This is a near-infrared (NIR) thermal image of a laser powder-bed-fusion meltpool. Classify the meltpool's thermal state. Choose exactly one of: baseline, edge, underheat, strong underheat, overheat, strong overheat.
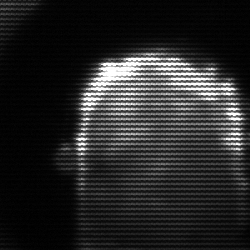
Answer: baseline